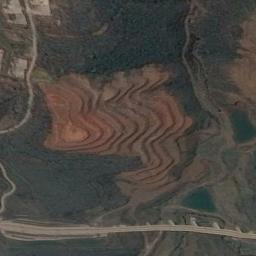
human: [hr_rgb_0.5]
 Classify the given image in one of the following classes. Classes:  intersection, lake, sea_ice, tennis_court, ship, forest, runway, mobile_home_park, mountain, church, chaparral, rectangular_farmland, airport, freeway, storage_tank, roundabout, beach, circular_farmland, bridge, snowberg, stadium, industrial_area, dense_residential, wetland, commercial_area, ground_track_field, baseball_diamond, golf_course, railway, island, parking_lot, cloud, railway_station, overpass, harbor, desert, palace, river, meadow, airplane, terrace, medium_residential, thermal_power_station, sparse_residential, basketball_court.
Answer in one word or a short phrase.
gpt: terrace